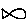
Label: fish